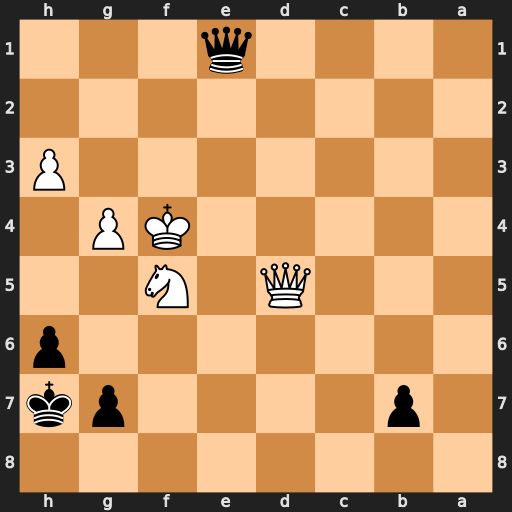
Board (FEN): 8/1p4pk/7p/3Q1N2/5KP1/7P/8/4q3
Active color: b
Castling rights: -
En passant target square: -
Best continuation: g5+ Kf3 Qh1+ Kg3 Qxd5